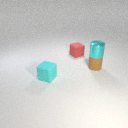
small cyan rubber cube to the left of small brown rubber cylinder